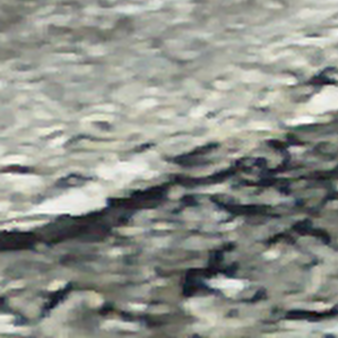
Label: other